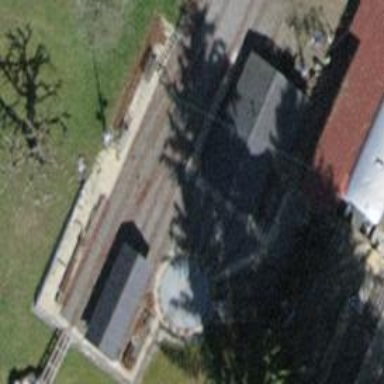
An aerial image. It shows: Miniature railway siding.